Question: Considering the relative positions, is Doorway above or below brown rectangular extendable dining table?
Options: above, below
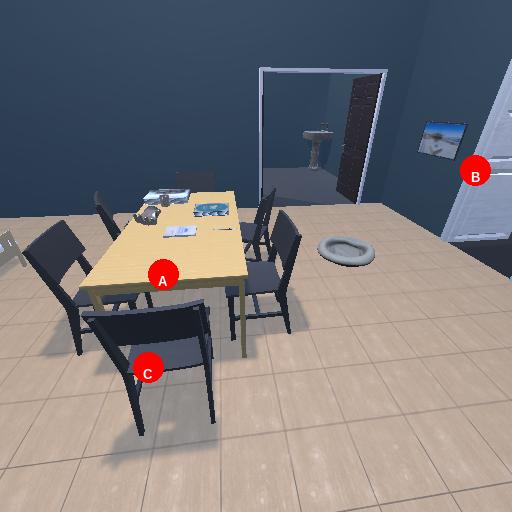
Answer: above